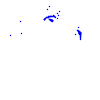
Particle: kaon